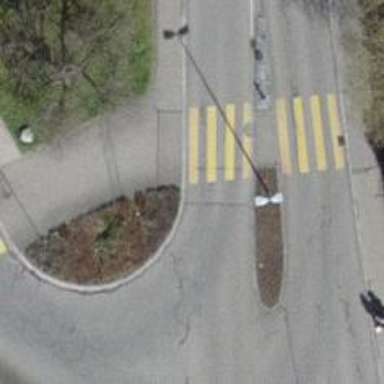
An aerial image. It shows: Uncontrolled crossing with yellow markings.